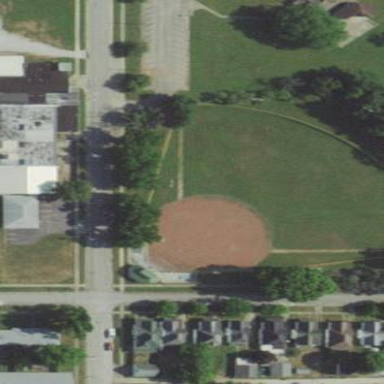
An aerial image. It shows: Baseball pitch for leisure and sports activities.